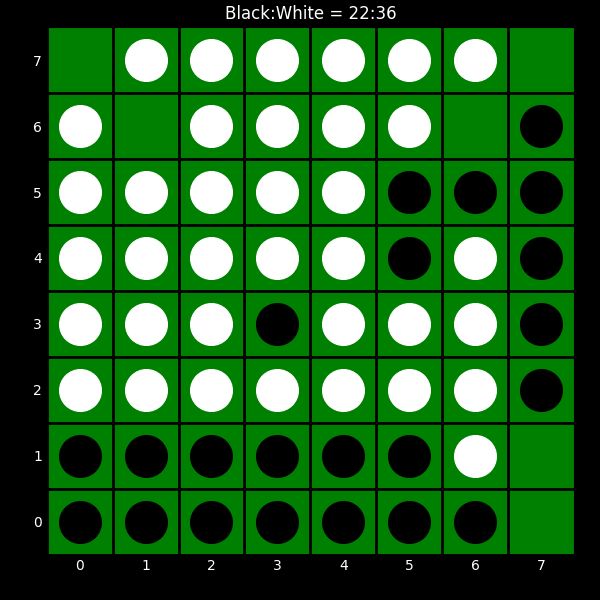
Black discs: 22
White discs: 36